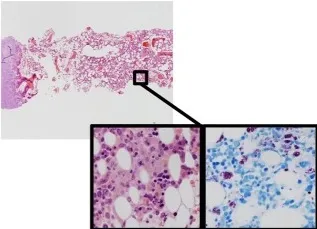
Clinical phenotype in a patient with NF-kappaB1 deficiency. Immunohistochemistry CD1a; (C) Panoramic view of bone marrow with many histiocytes with granular cytoplasm. Magnification 40x. Inside images: high power view of histiocytes between hematopoietic cells. They were intensely positive with acid-alcohol techniques (Ziehl Nielsen). Magnification 400x.
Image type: pathology (masson_trichrome)